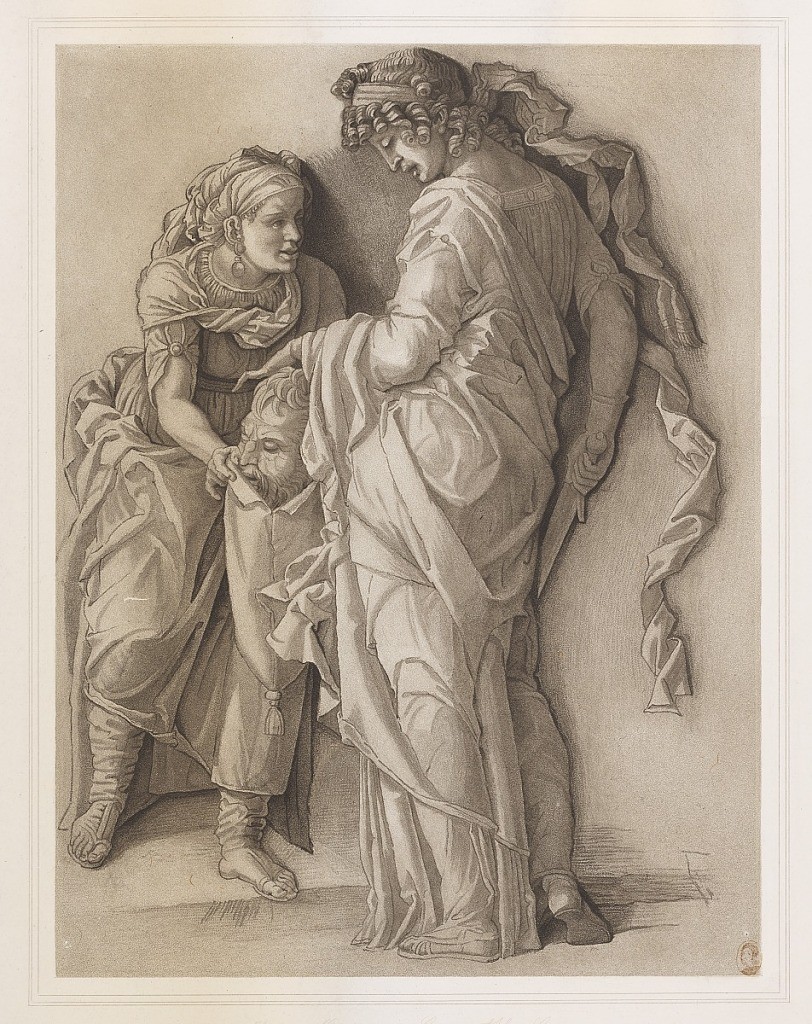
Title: Judith with the Head of Holofernes
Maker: Alphonse Alexandre Leroy, French, 1821 - after 1880
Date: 19th century
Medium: Aquatint on paper
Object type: Print
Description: Two female figures, the figure of Judith at center viewed in three-quarter profile from back, facing the left. She wears a long flowing robe, a curled hairstyle, a long flowing scarf from her hair, and sandals. Her head is cast down and her eyes mostly closed. She holds a large knife or sword in her right hand and the severed head of Holofernes in her left, which she is placing into a bag with a tassel at the bottom. His face, hair, and beard are visible. Holding the bag open is another female figure viewed from the front, who receives the head and looks at Judith; the two women are possibly in conversation.